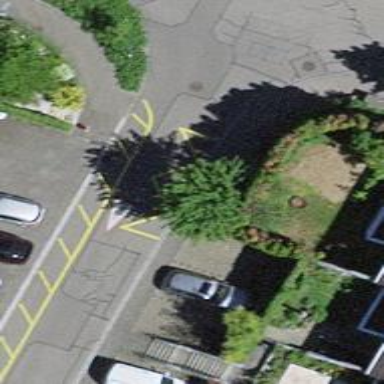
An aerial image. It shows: Bus stop with stop position for public transport.